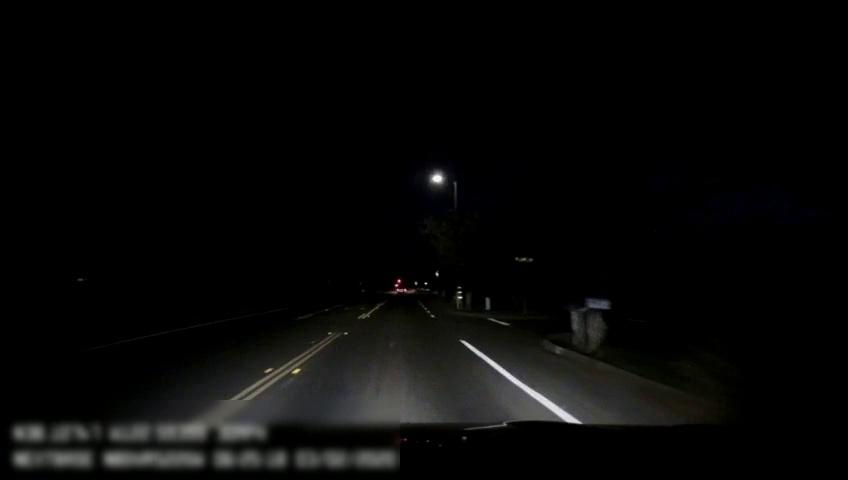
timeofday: Night
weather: Other
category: Drivable Space
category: Lanes | Current Lane
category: Lanes | Current Lane
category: Lanes | Alternate Lane
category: Lanes | Alternate Lane
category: Lanes | Alternate Lane